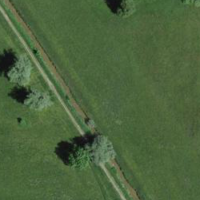
EUNIS habitat code: 16
Species observed at this site:
Ciconia ciconia
Salix alba
Gryllus campestris